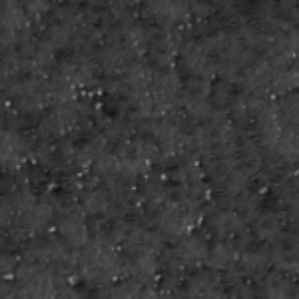
Label: frost